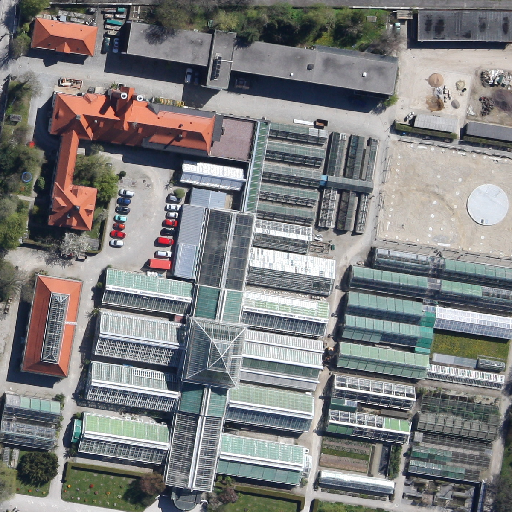
Referring expression: car in the parking area